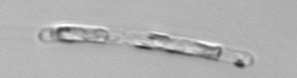
Label: Guinardia_striata